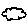
Label: cloud